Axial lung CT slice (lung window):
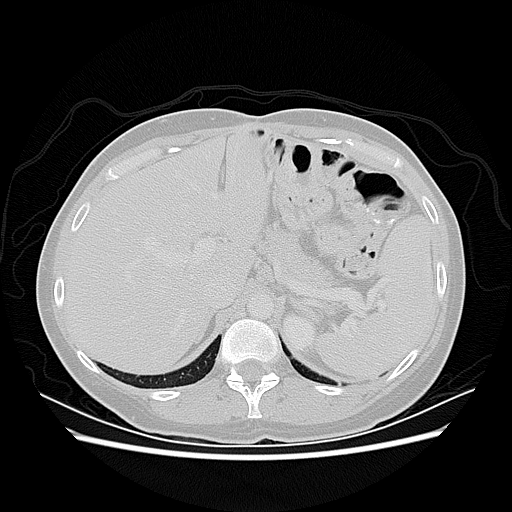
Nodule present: no